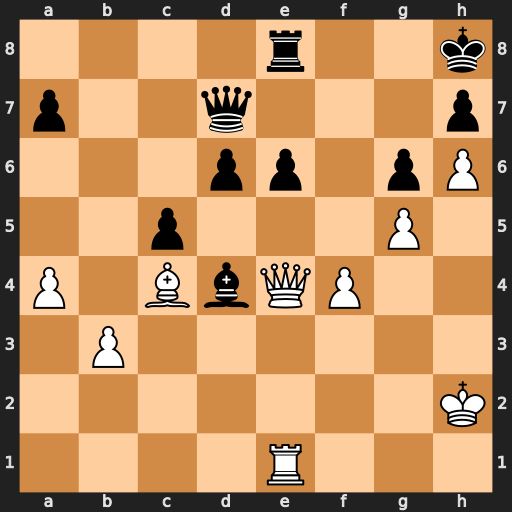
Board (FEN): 4r2k/p2q3p/3pp1pP/2p3P1/P1BbQP2/1P6/7K/4R3
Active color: w
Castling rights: -
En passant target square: -
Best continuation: Bb5 Qf7 Bxe8